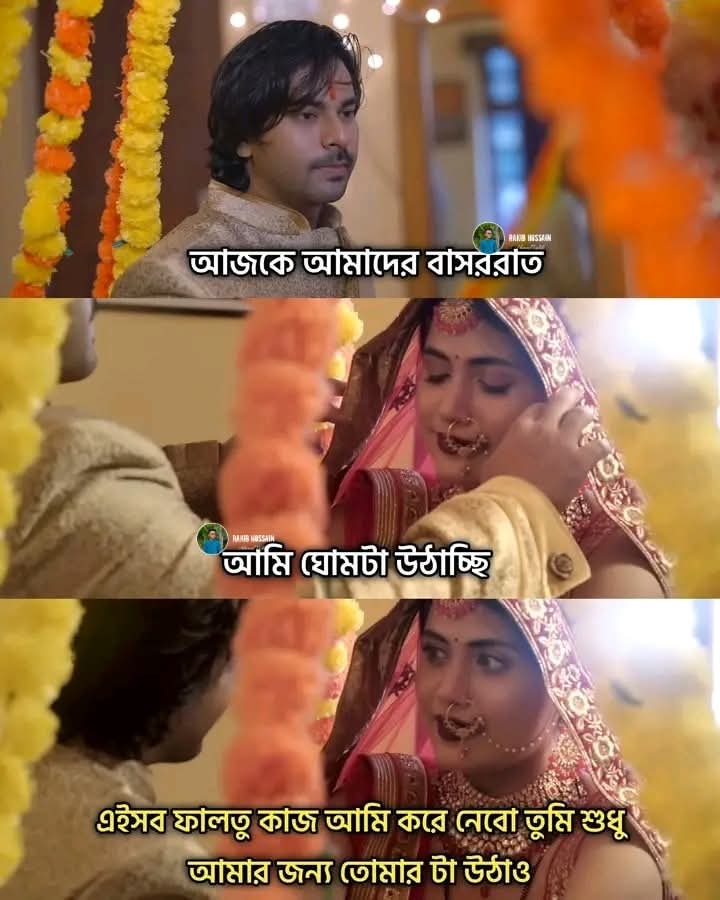
Text: আজকে আমাদের বাসররাত
আমি ঘোমটা উঠাচ্ছি
এইসব ফালতু কাজ আমি করে নেবো তুমি শুধু আমার জন্য তোমার টা উঠাও
Label: Non Hate